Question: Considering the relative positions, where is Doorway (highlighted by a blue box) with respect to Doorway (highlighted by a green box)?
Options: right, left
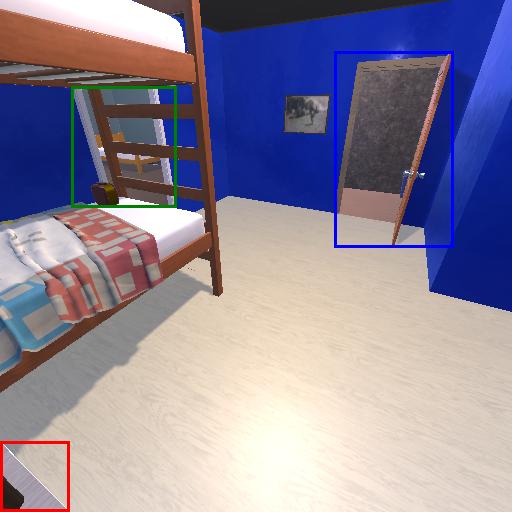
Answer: right